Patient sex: M
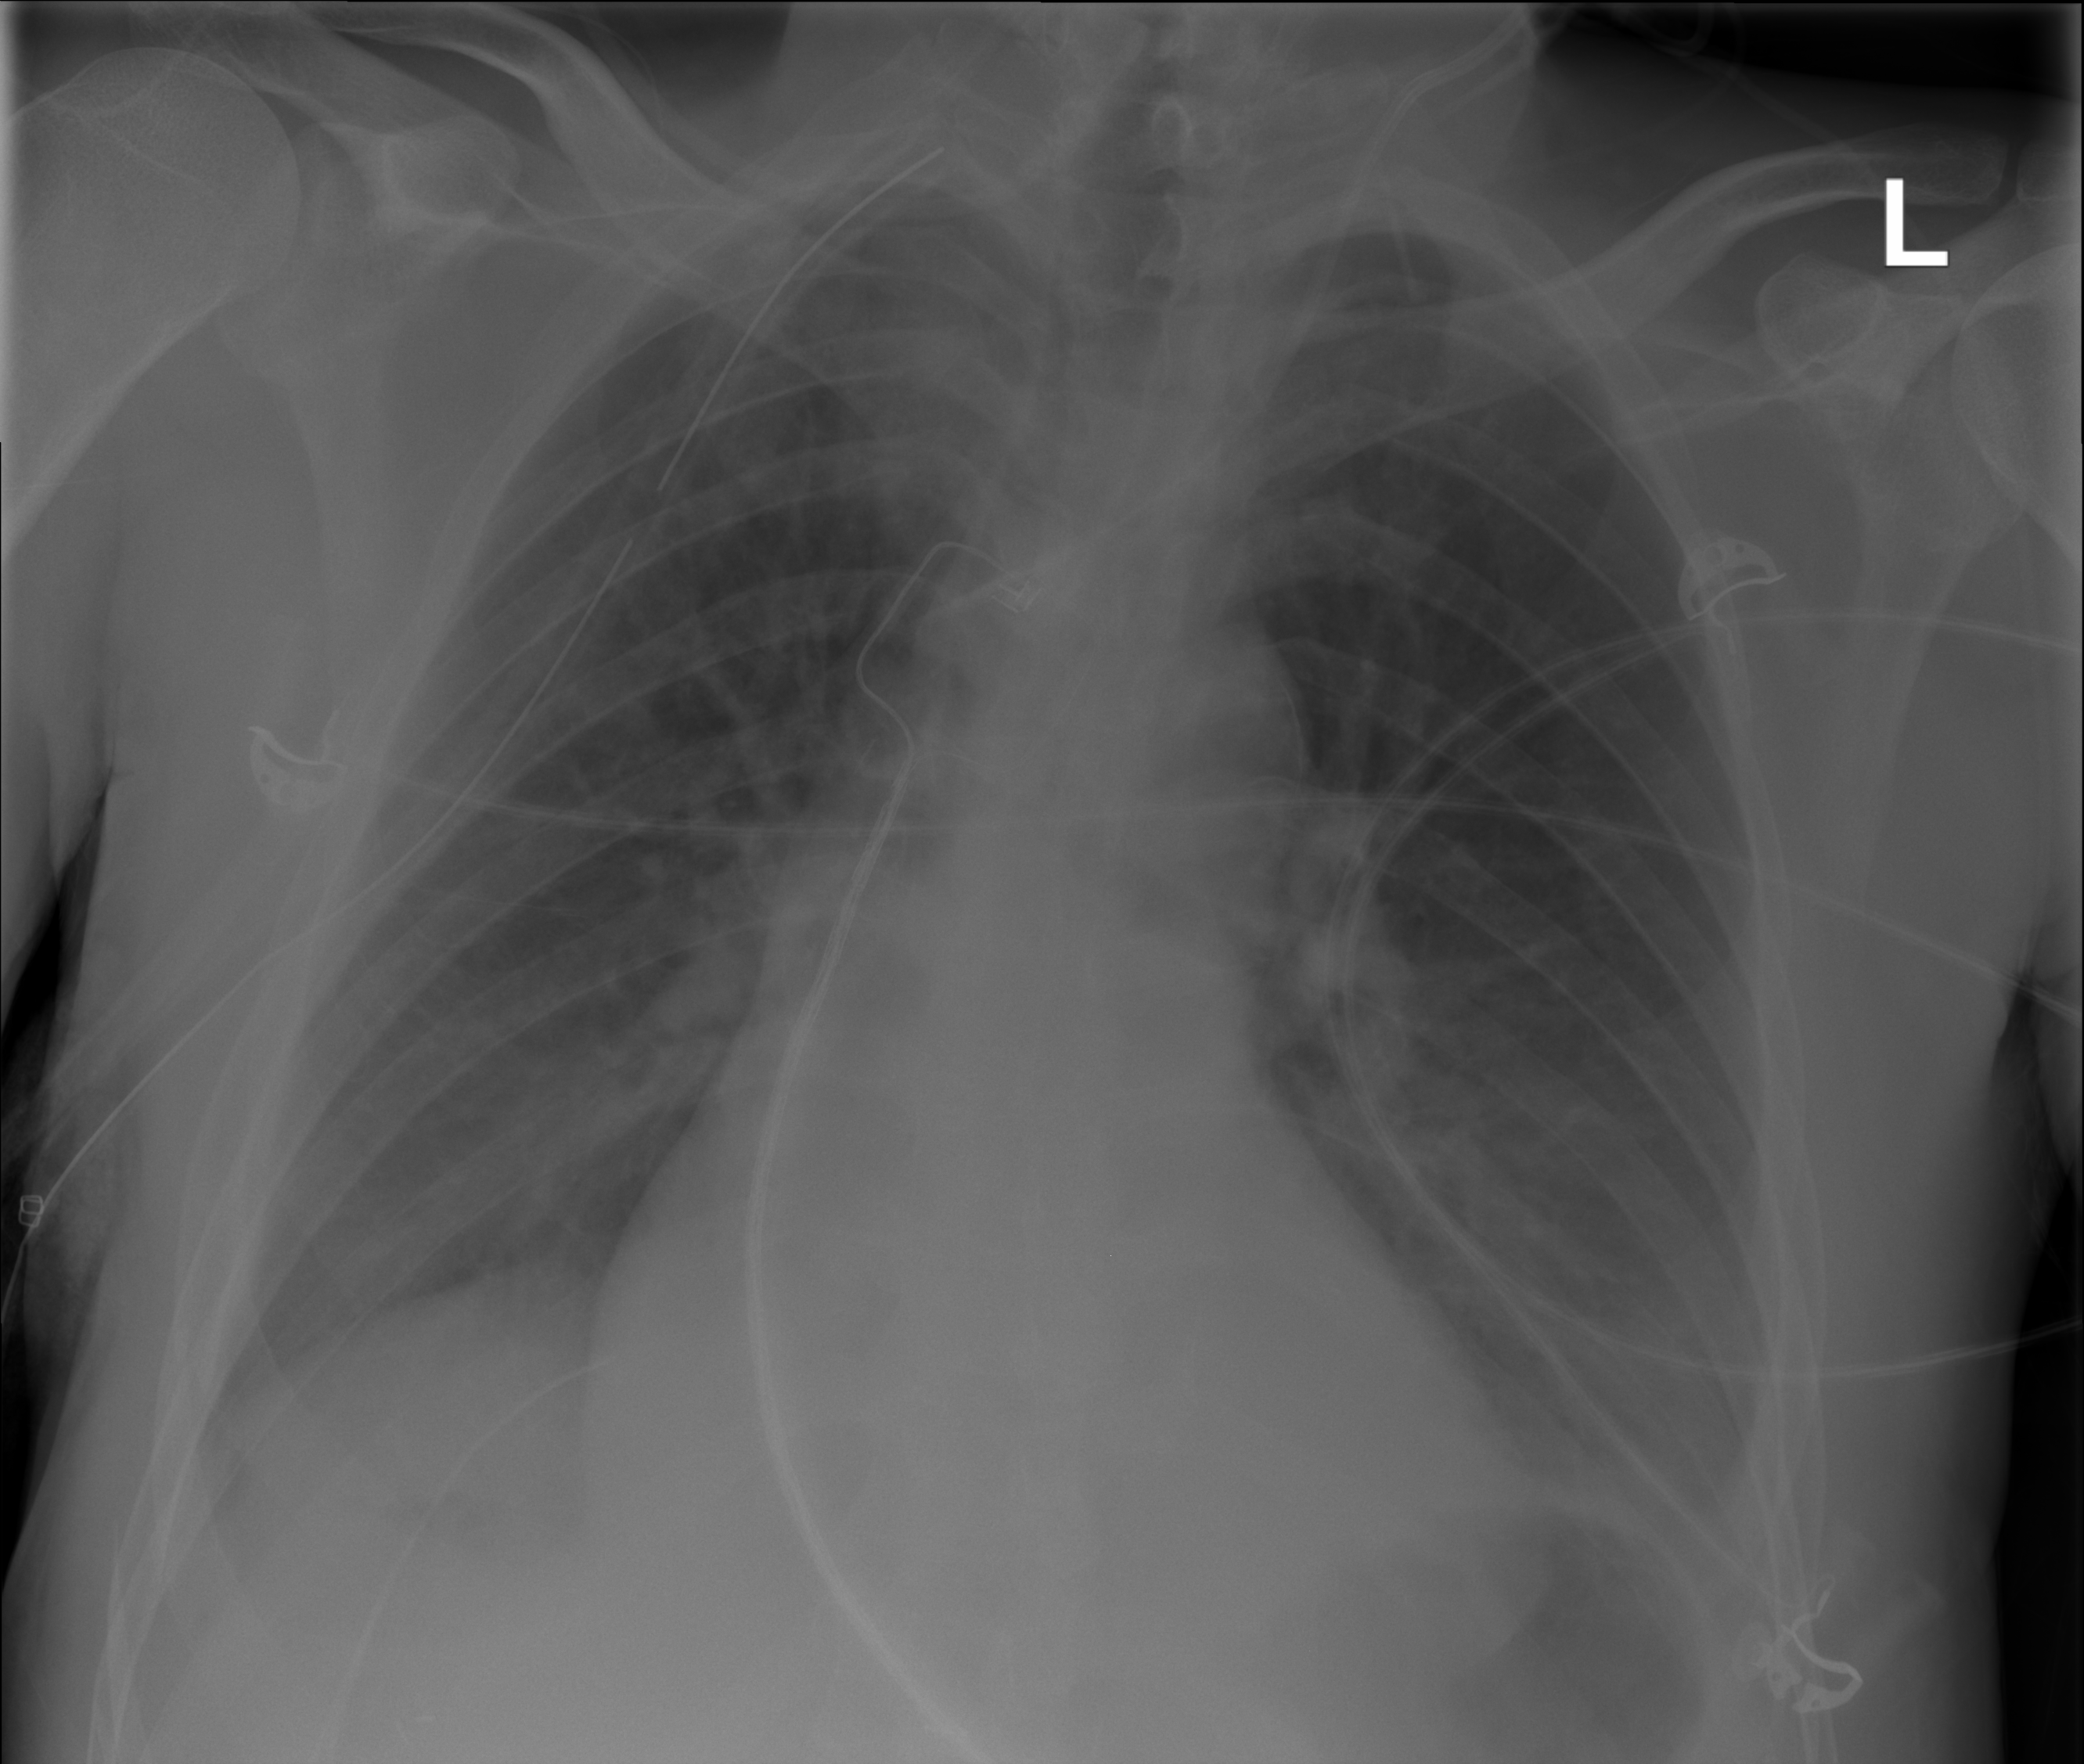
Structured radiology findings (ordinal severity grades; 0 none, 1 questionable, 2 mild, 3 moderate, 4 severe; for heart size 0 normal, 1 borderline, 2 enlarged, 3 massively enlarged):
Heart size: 2
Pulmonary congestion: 0
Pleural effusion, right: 2
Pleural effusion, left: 2
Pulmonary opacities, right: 0
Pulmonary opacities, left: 0
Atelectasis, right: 2
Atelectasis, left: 2